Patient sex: M
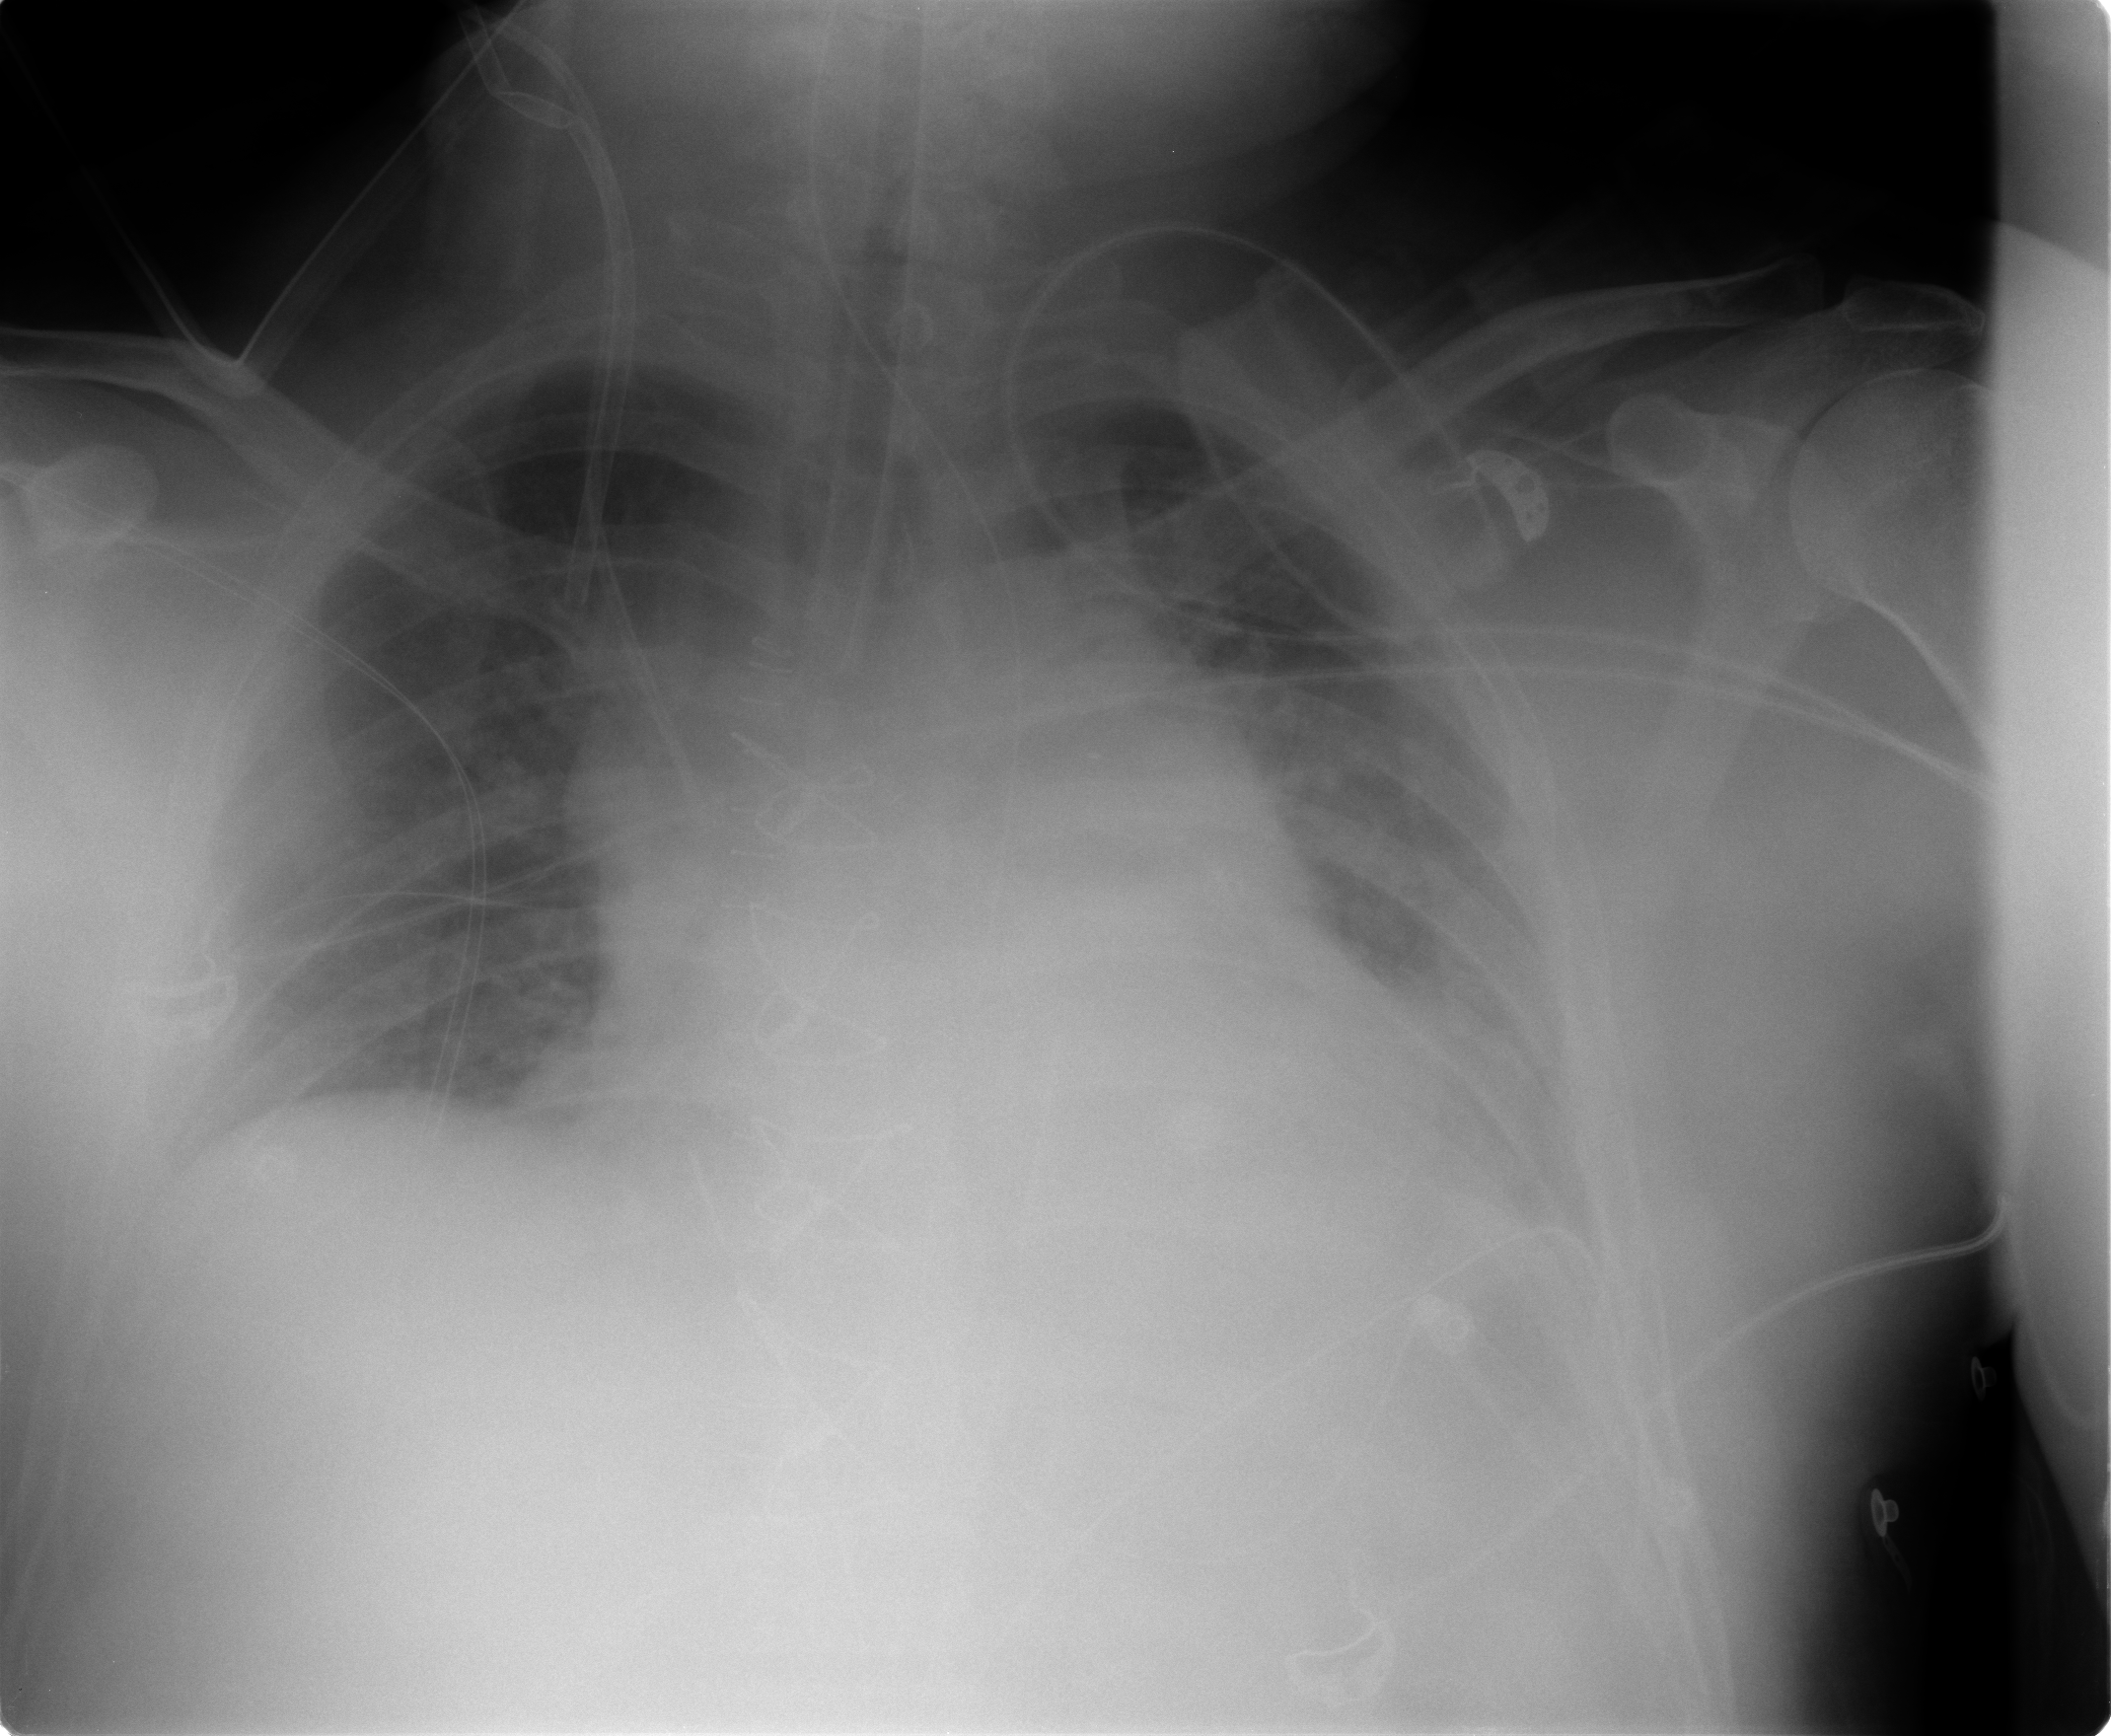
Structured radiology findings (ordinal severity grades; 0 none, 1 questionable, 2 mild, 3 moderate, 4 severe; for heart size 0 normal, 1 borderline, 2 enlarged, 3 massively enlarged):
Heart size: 2
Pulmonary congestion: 3
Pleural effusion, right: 0
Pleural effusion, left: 2
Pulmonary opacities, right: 0
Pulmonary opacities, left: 1
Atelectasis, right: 1
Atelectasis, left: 2